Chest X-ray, AP view. Patient: 53 years old, sex M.
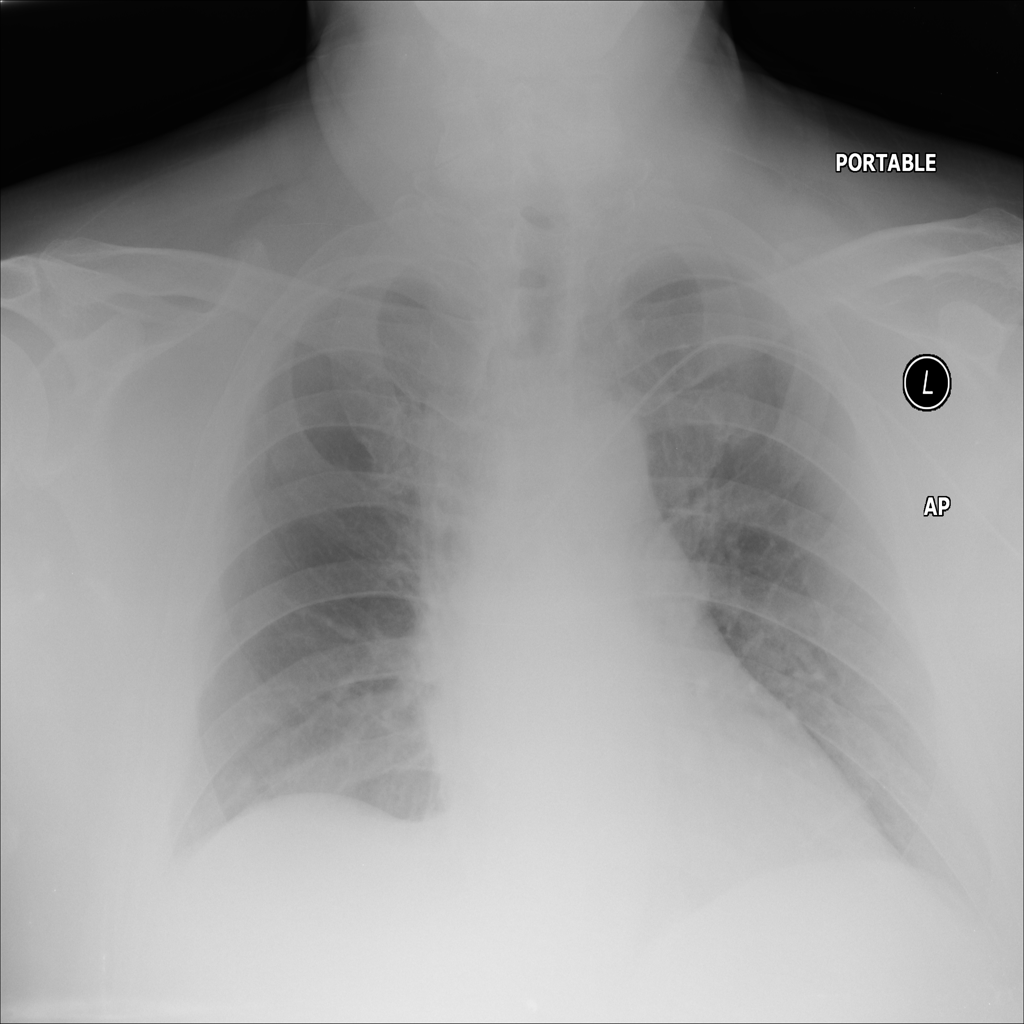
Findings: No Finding